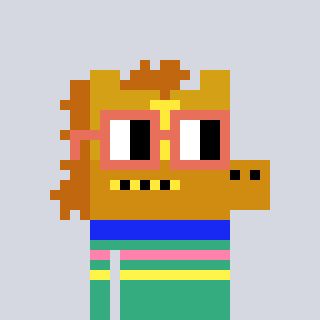
a pixel art character with square orange glasses, a yellow horse-shaped head and a teal-colored body on a cool background